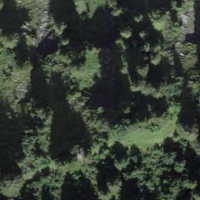
EUNIS habitat code: 43
Species observed at this site:
Tussilago farfara